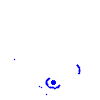
Particle: pion